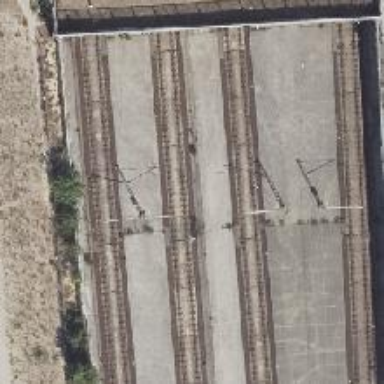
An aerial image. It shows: Solitary milestone along the railway.